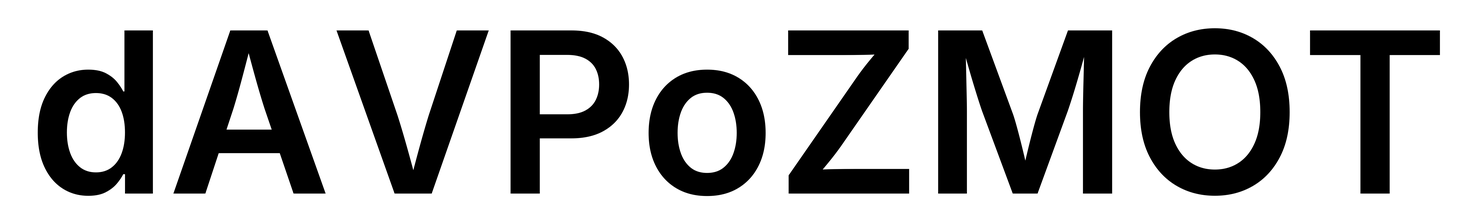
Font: Inter_SemiBold